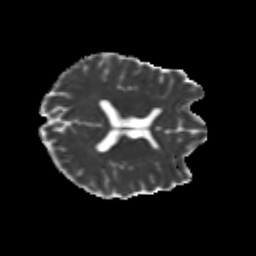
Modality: MD
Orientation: axial
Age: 29
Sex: male
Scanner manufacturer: siemens
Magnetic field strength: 3 T
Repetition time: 3.5 s
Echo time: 0.104 s